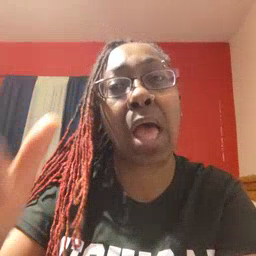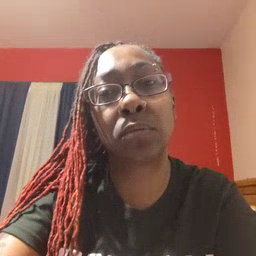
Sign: loud